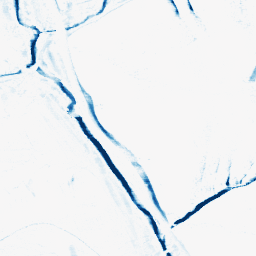
Category: morphological
Decomposition family: morphological_rect
Decomposition parameters: operation: closing
width: 10
height: 3
Upsampling method: cubic_catmull_rom
Upsampling parameters: scale: 4
Upsampling scale: 4